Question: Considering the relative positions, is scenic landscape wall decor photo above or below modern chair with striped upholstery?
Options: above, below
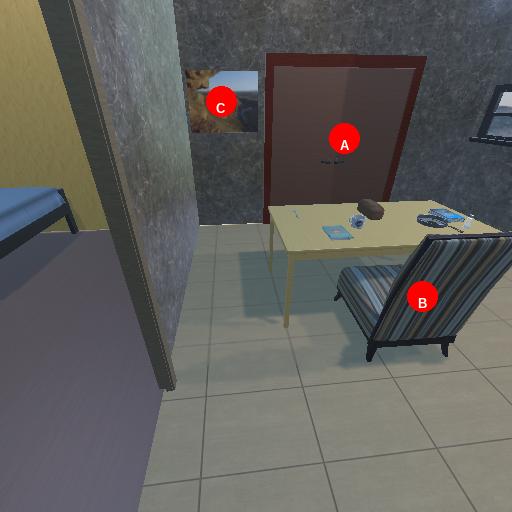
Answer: above